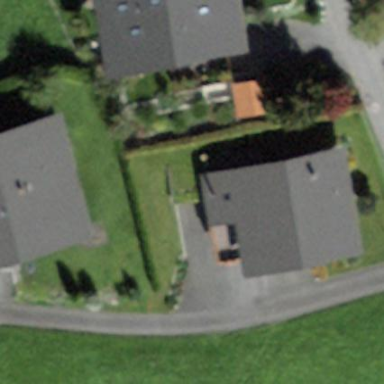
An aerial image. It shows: Residential building.